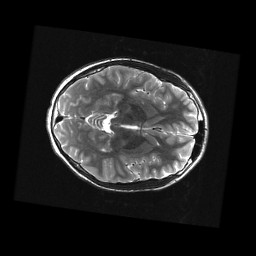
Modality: T2w
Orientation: axial
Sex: male
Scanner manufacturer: ge
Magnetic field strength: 3 T
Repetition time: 5 s
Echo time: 0.1007 s